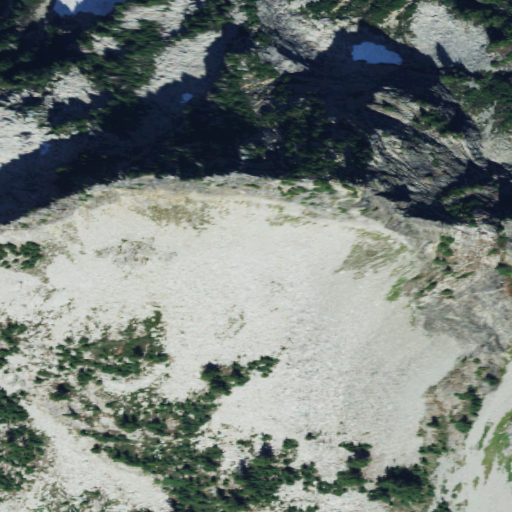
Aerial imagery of mountain in Washington named Lundin Peak containing barren land, evergreen forest, grassland, and shrub